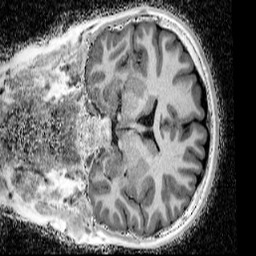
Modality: UNIT1_denoised
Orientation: coronal
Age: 12
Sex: male
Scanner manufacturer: siemens
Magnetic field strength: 3 T
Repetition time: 4 s
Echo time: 0.00299 s